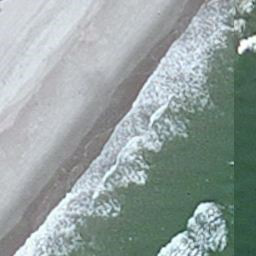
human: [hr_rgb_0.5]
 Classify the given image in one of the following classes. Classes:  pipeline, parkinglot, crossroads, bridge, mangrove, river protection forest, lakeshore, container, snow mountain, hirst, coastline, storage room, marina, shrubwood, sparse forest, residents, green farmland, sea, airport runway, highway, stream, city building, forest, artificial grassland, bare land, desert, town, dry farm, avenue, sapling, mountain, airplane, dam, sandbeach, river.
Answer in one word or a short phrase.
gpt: coastline